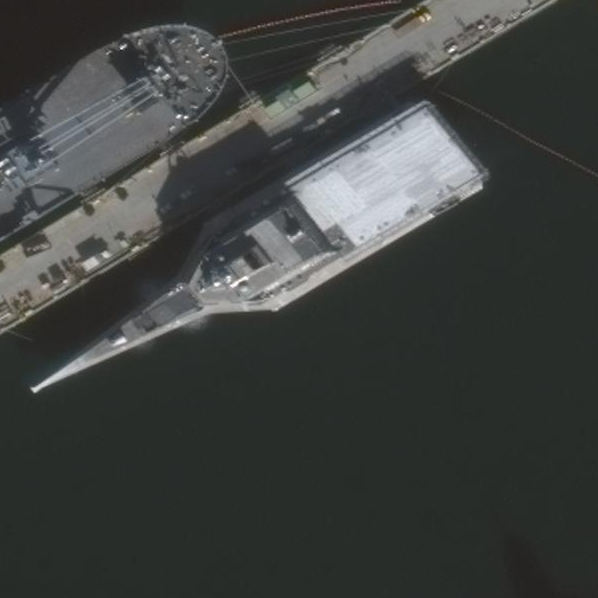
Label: Independence-class_combat_ship